Question: Count the number of objects in the diagram.
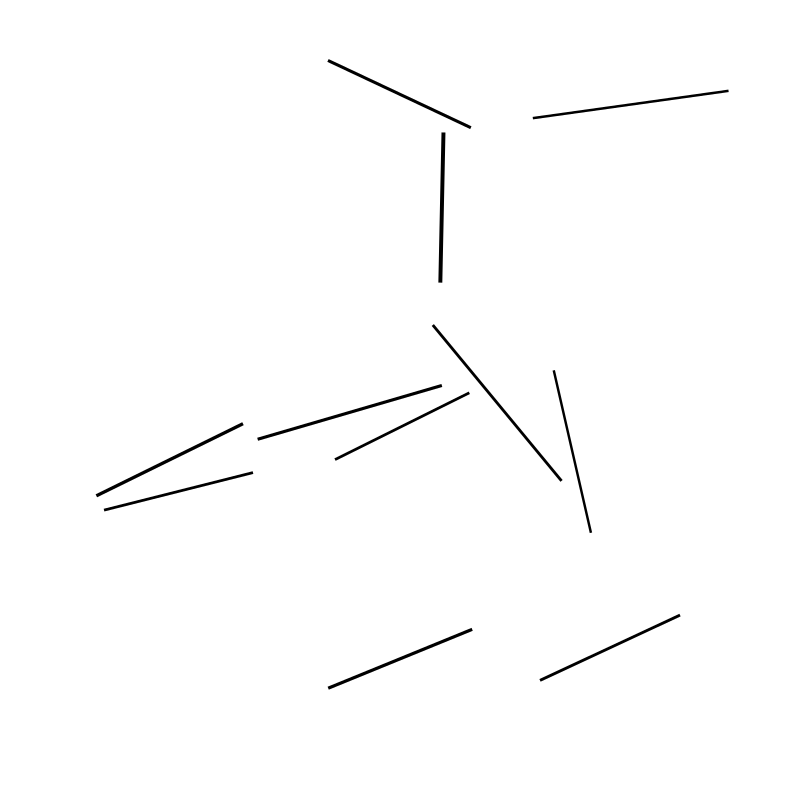
Answer: 11